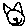
Label: cat